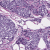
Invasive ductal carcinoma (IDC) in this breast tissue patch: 1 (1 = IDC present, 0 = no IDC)